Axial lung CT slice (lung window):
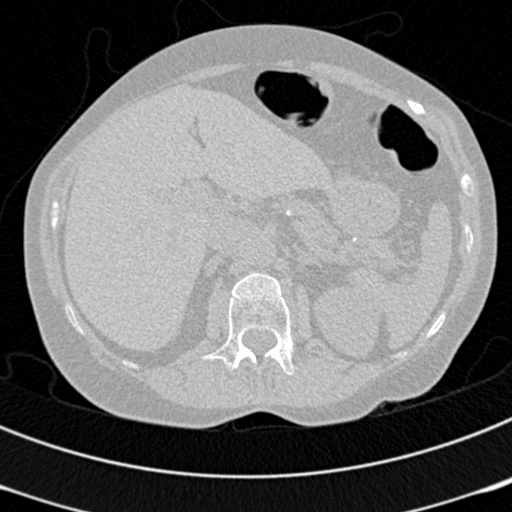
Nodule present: no